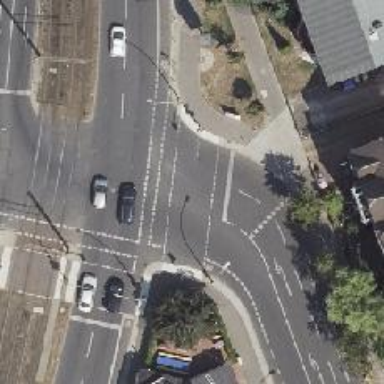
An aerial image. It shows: Asphalt footway with crossing equipped with traffic signals.